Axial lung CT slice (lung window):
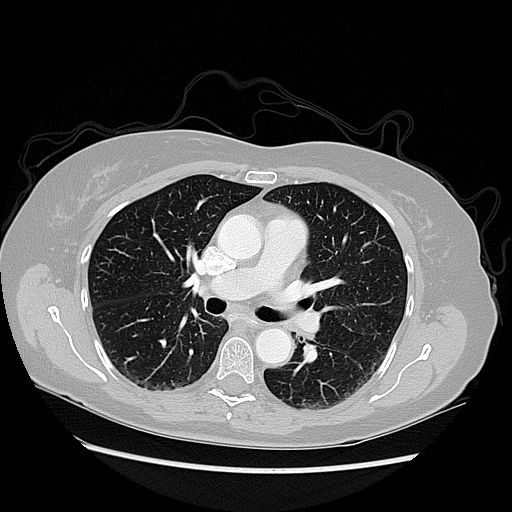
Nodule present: no